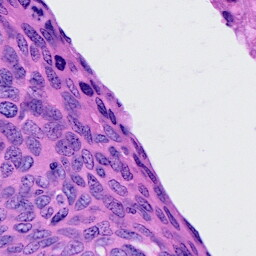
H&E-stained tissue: Cervix